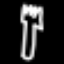
Label: fork